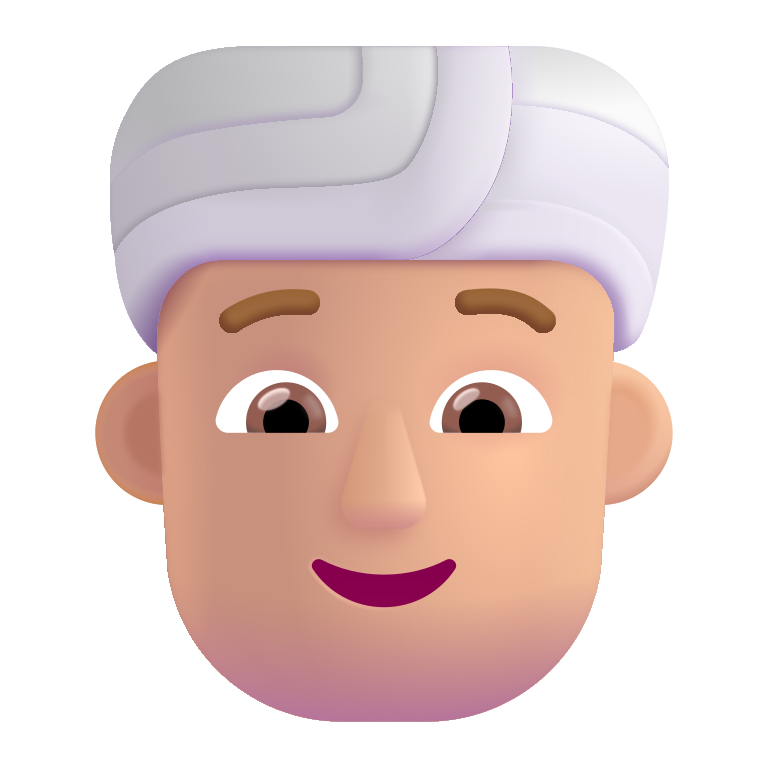
person wearing turban color  light